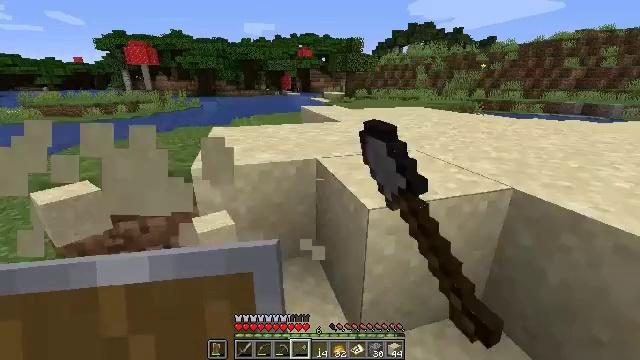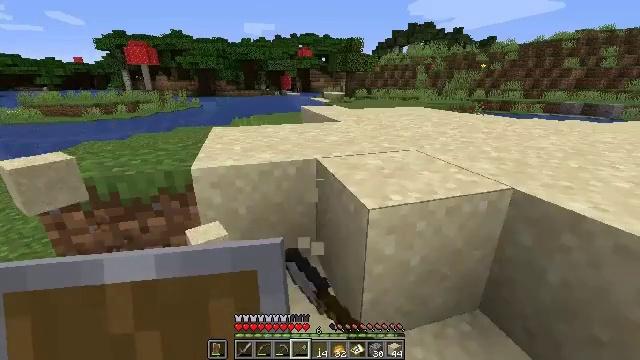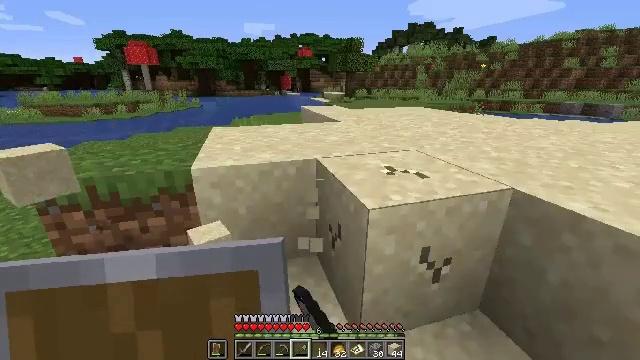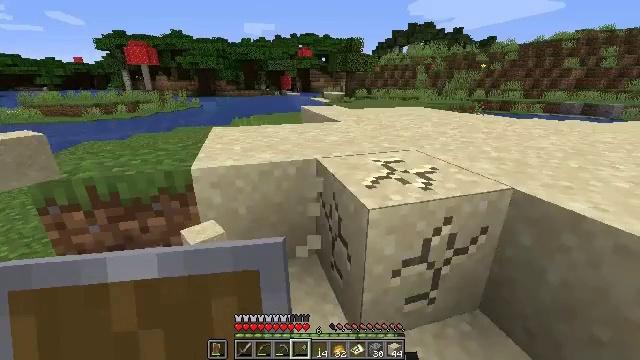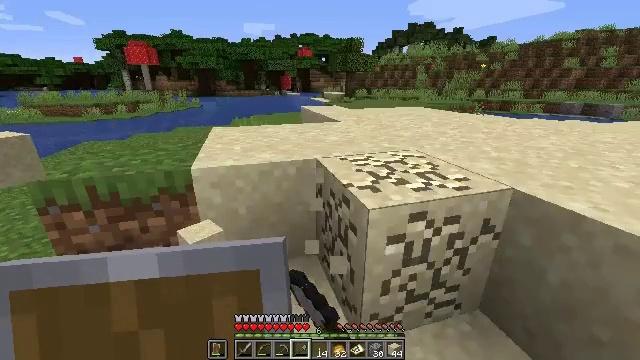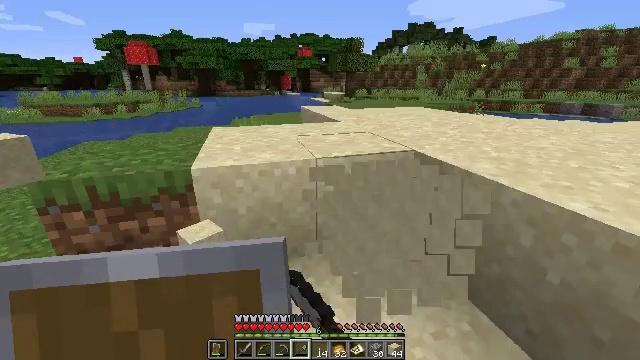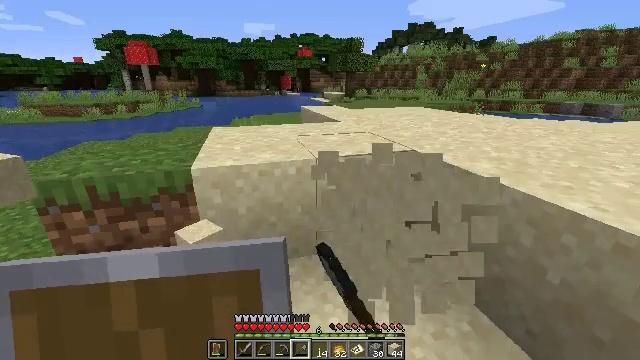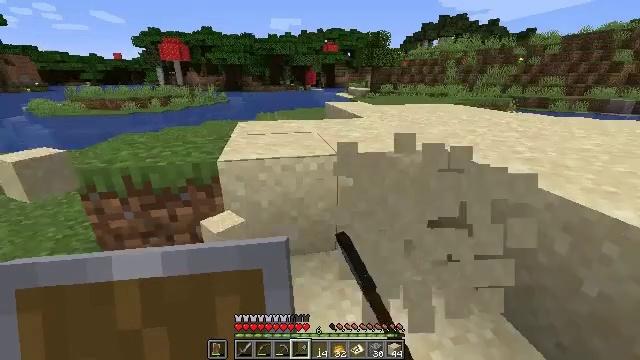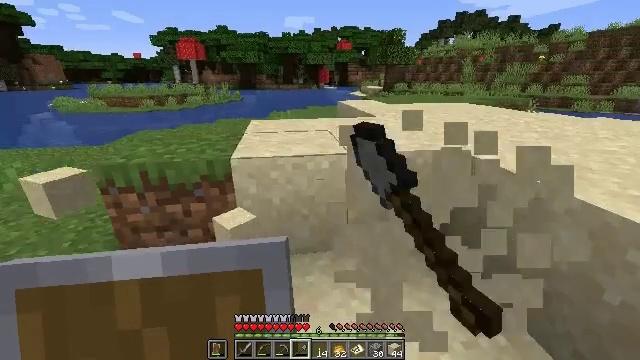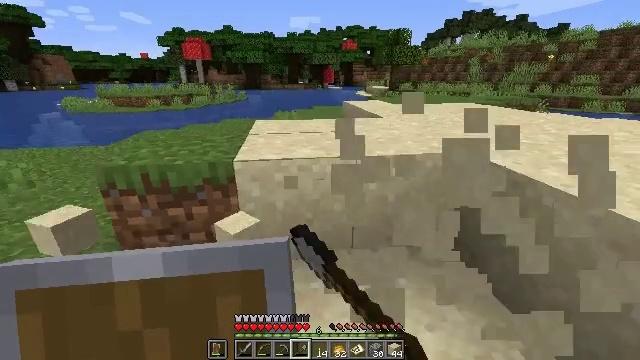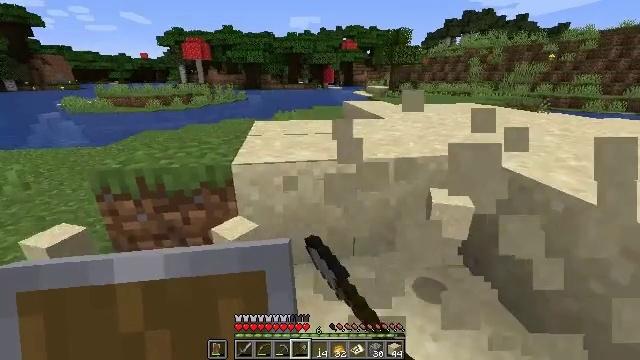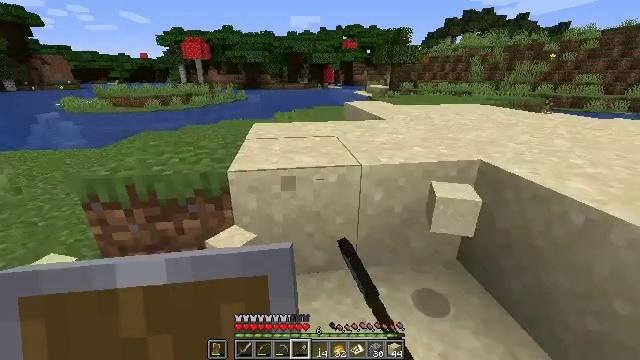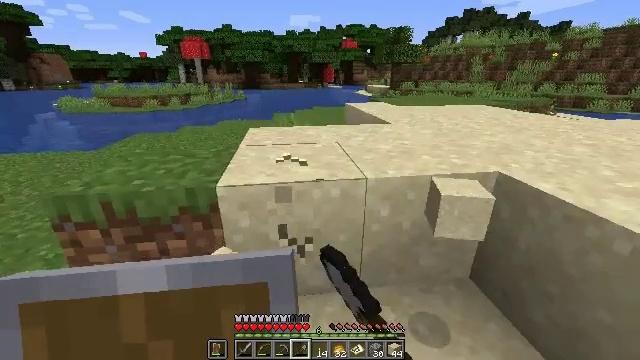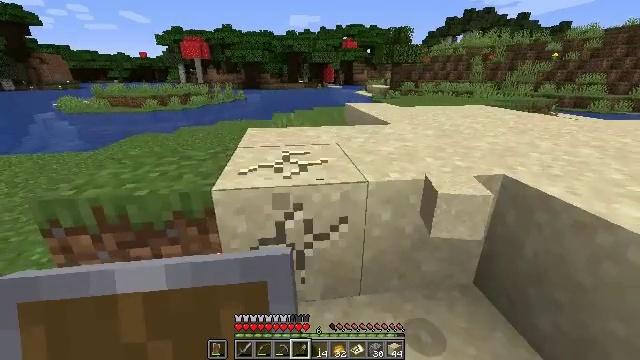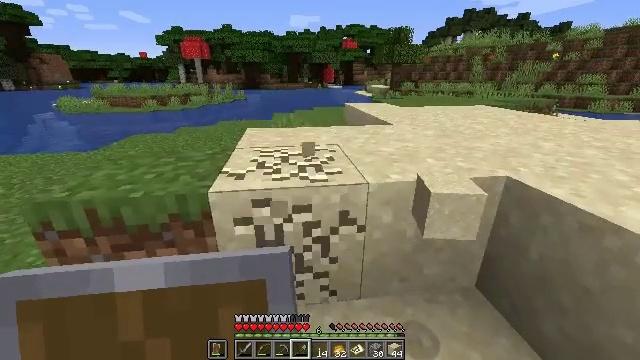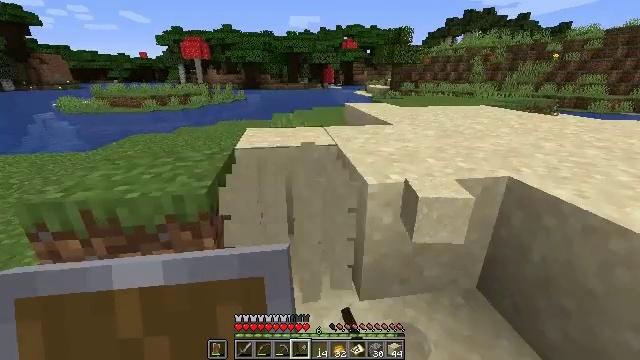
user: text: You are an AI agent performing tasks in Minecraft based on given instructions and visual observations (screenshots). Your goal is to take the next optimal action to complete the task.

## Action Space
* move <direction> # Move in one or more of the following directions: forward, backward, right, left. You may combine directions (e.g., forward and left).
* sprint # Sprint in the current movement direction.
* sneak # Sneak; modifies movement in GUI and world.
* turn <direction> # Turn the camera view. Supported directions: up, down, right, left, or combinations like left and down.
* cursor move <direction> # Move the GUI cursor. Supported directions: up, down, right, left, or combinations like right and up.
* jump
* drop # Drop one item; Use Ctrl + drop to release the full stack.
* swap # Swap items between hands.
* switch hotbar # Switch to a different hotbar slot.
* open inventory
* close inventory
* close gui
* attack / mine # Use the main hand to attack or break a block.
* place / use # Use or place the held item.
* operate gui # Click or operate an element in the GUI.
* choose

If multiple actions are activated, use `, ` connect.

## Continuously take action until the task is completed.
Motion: motion action
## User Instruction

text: Break the sand block.
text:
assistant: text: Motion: attack / mine
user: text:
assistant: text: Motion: attack / mine
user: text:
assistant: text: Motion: attack / mine
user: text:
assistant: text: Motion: attack / mine
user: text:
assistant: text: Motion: attack / mine
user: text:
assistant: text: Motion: attack / mine
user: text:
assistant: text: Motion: turn left, attack / mine
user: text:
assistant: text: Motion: turn left, attack / mine
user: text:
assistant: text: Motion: move forward, turn left, attack / mine
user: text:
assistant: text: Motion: move forward, attack / mine
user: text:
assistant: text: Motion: move forward, attack / mine
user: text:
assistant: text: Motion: attack / mine
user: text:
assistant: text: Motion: attack / mine
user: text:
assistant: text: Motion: attack / mine
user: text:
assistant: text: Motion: attack / mine
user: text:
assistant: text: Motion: attack / mine
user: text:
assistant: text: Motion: attack / mine
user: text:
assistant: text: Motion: move forward, attack / mine
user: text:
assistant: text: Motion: move forward, attack / mine
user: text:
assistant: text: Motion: move forward, attack / mine
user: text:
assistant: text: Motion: move forward, attack / mine
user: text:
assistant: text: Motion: attack / mine
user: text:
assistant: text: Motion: attack / mine
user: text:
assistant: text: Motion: attack / mine
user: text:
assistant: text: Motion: attack / mine
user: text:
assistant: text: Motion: attack / mine
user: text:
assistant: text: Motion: turn right, attack / mine
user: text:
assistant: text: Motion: turn right, attack / mine
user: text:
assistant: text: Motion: turn right, attack / mine
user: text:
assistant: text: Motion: attack / mine